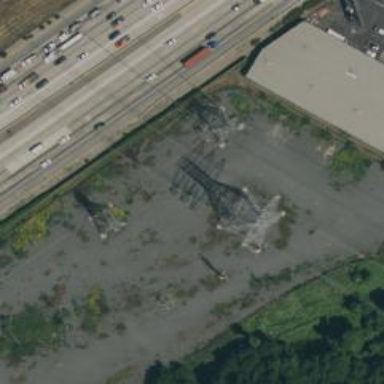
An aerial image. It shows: Lattice structure tower.